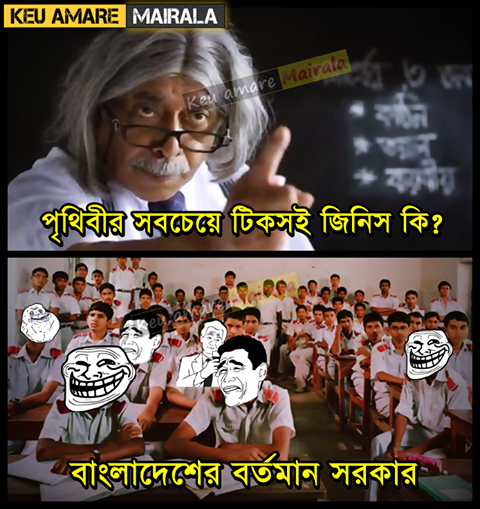
Caption: পৃথিবীর সবচেয়ে টেকসই জিনিস কি? বাংলাদেশের বর্তমান সরকার
Label: non-hate